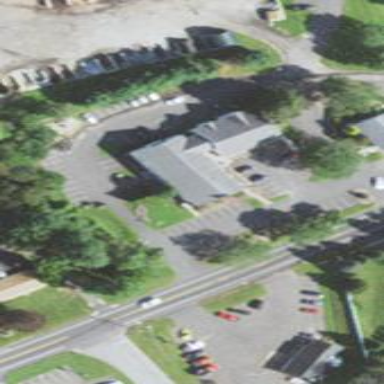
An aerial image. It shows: Paved parking area.